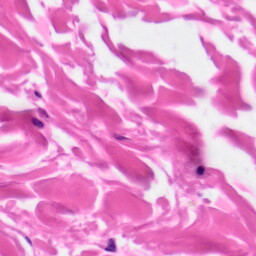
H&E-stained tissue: Skin